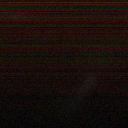
Screen state: off